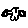
Label: bird